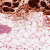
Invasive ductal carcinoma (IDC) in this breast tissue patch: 0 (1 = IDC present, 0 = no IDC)